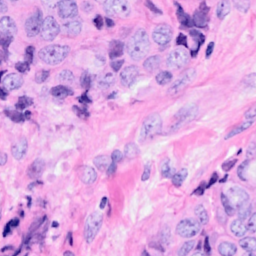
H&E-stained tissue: Breast